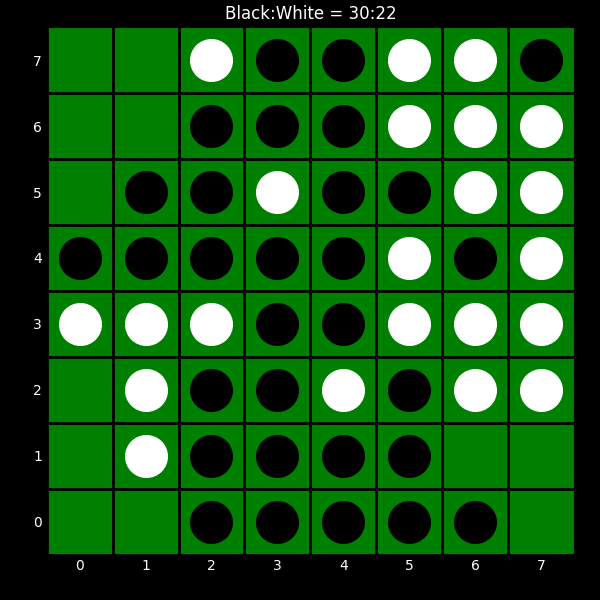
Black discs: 30
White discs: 22